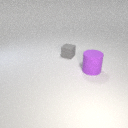
large purple rubber cylinder to the right of small gray rubber cube